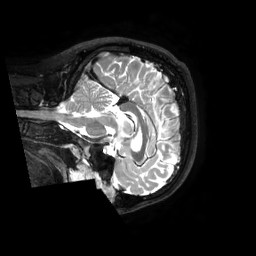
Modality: T2w
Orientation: sagittal
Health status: healthy
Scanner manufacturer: philips
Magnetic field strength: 3 T
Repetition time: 2.5 s
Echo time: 0.25 s